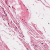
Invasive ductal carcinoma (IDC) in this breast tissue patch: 0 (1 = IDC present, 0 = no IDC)